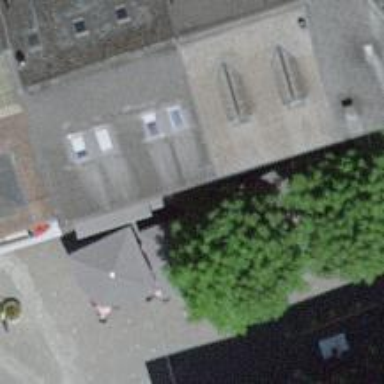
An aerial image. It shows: Cafe.